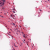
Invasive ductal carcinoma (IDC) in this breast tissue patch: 0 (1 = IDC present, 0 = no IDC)